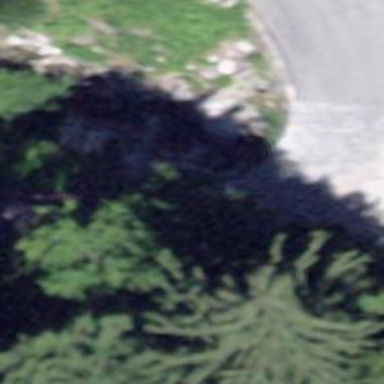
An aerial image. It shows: Culvert tunnel.